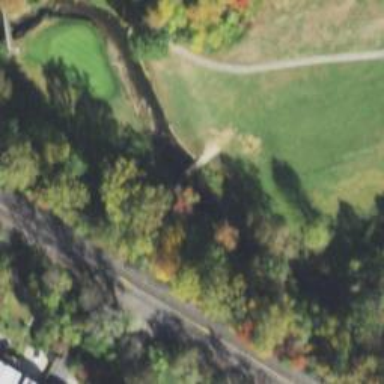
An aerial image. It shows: Service road on bridge for golf carts.